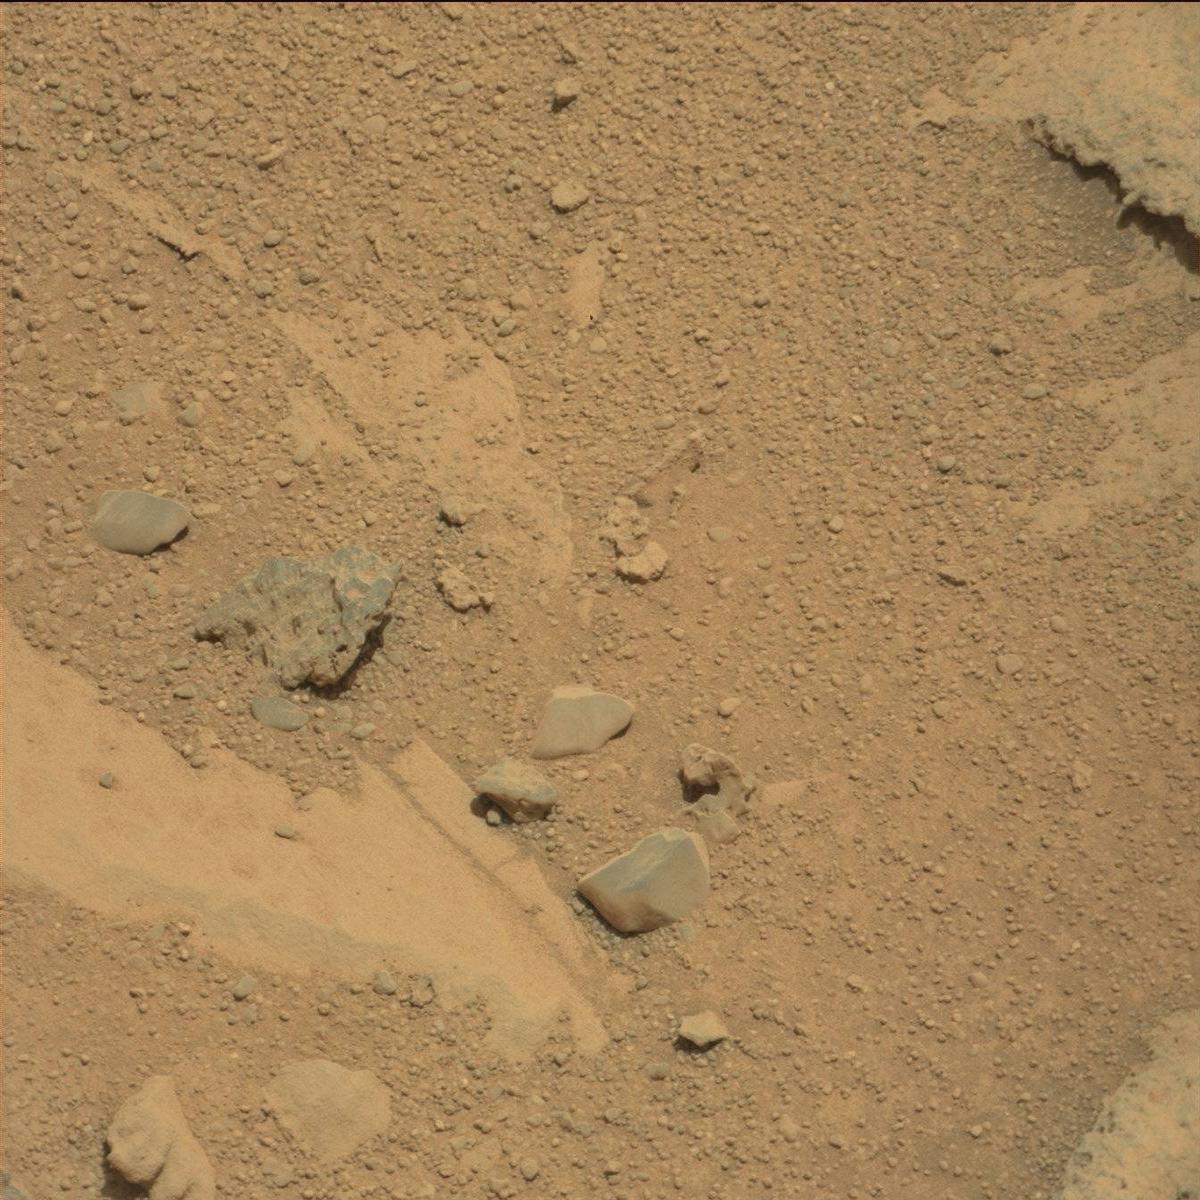
Terrain classes present: Bedrock, Rock, Sand / Soil